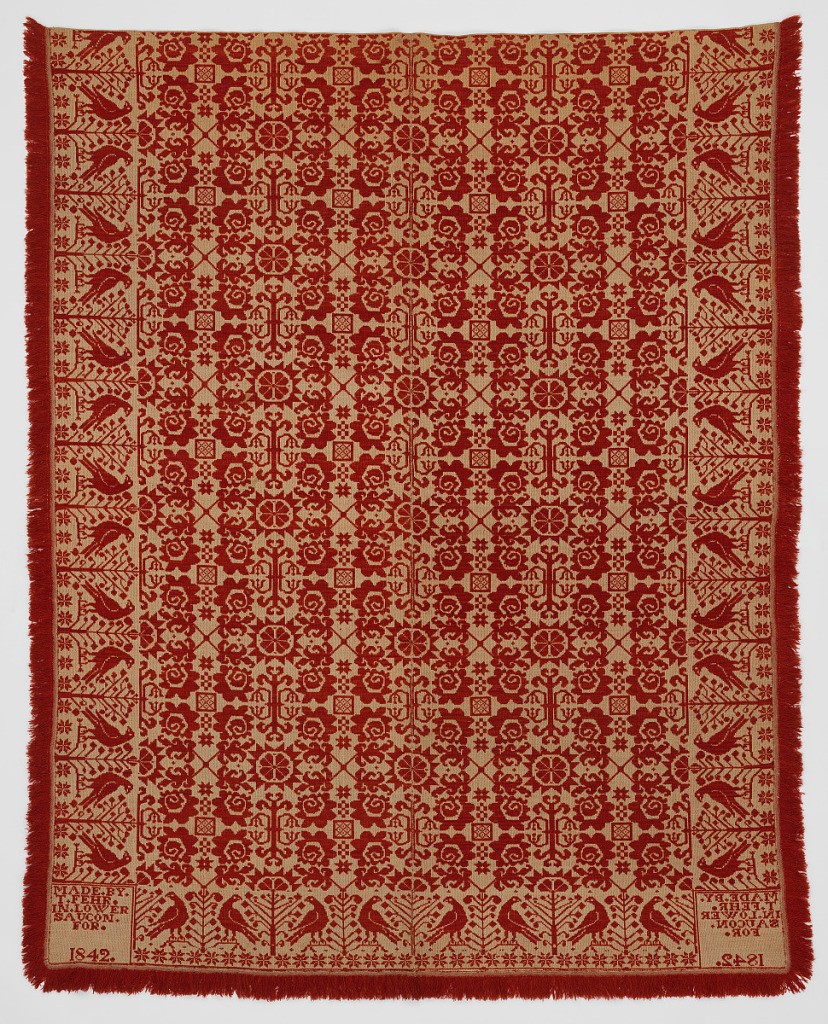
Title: Coverlet
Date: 1842
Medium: cotton, wool Technique: double cloth
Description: Coverlet with a design of highly stylized plants forms and stars in red wool on a cream ground. Wide border with birds on either side of a tree. In two corners, marks that read: "Made by T. Fehr in Lower Saucon for . 1842."